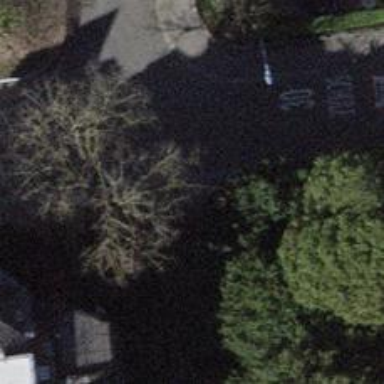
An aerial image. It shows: Unmarked crossing with traffic calming table on the road.